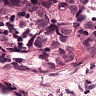
Metastatic tissue present: yes